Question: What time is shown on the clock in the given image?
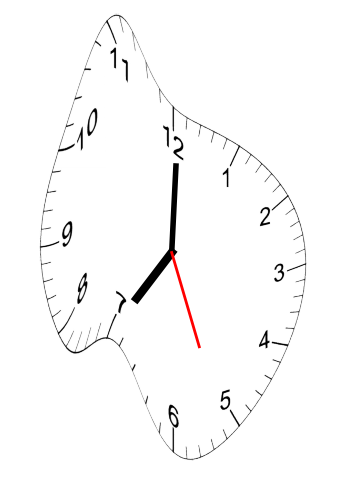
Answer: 07:00:26